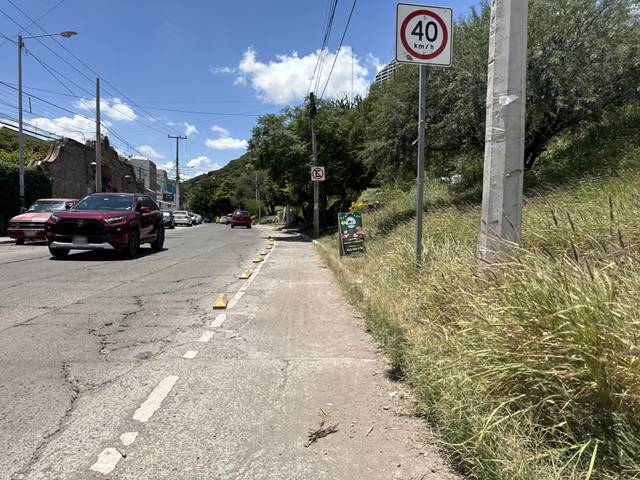
Region: Mexico
Coordinates: 20.604, -100.364